Question: Is there a way to merge similar values in the same column and not affect the rest, for example:

I want to sum Amount by Company and ID too.
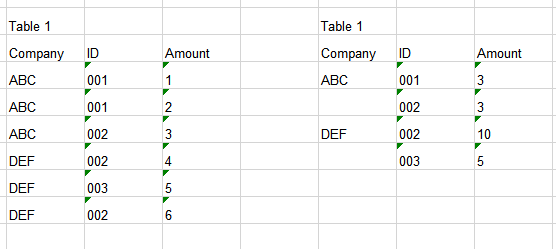
Answer: You cannot get the data you want to display. You will be getting company name being repeated. If you want to dispaly data in the way, where company name is not repeating for subsequent rows, you have to use EXCEL or some other presentation layer tool.
'''
SELECT Company, ID, SUM(Amount)
FROM Table1
GROUP BY Company,ID
'''
'''
+---------+-----+--------+
| Company | ID | Amount |
+---------+-----+--------+
| ABC | 001 | 3 |
| ABC | 002 | 3 |
| DEF | 002 | 10 |
| DEF | 003 | 5 |
+---------+-----+--------+
'''